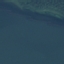
Label: SeaLake